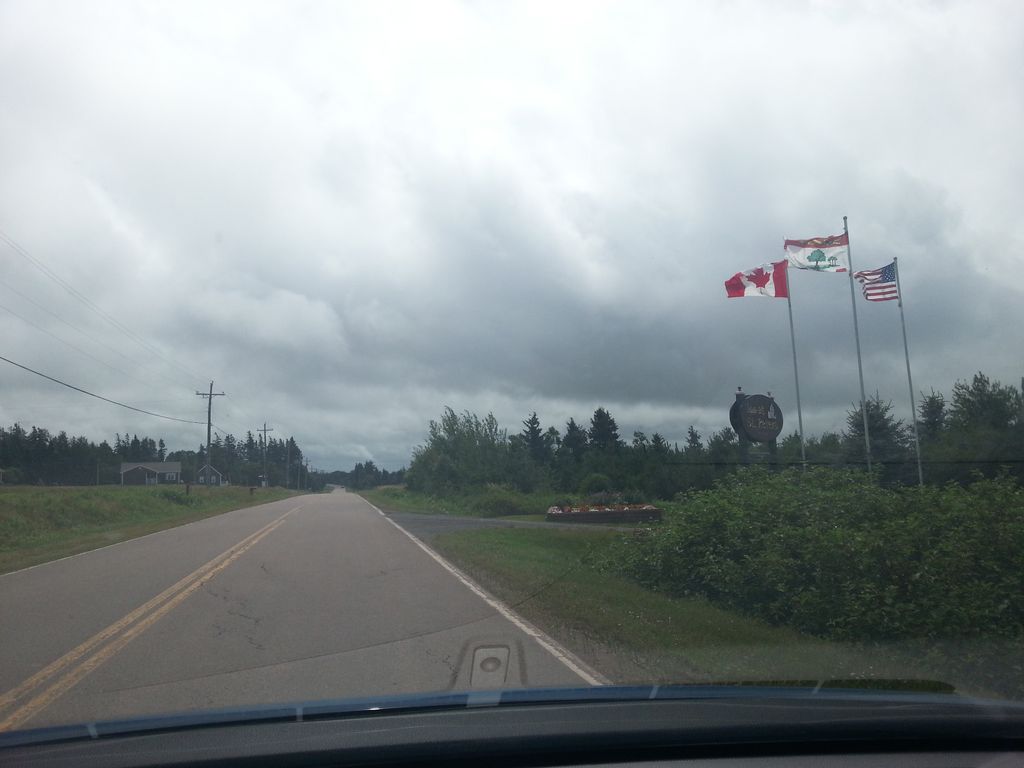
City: charlottetown